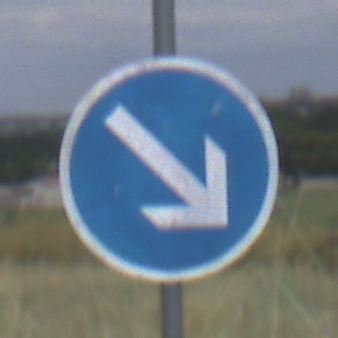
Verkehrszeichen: VorgeschriebeneVorbeifahrtRechts
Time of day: Midday
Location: Outdoor (Nature)
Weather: PartlyCloudy
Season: NotSpecified
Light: Natural